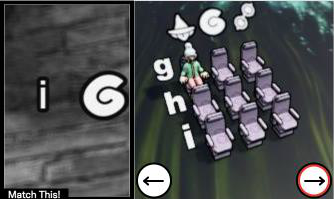
Task: seats
Answer: no